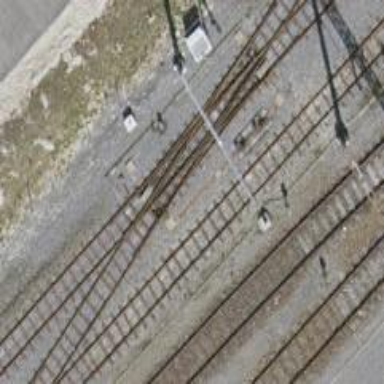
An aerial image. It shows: Narrow-gauge railway yard with electrified contact line.